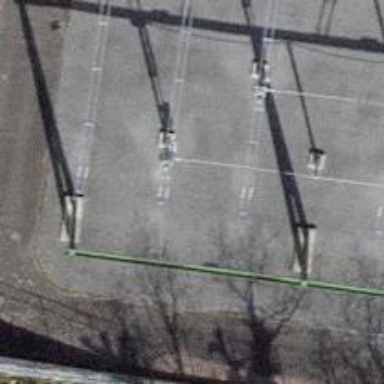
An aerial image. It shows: Insulator used in power systems.